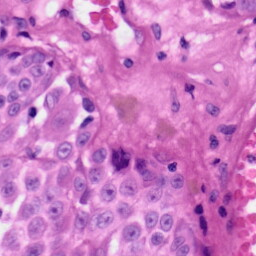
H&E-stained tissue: Skin